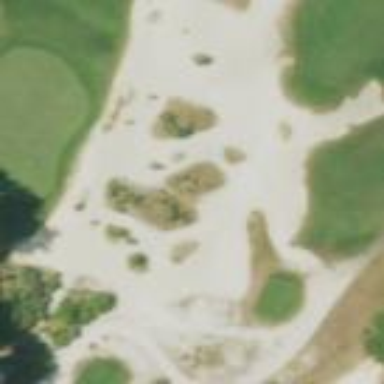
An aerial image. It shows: Sand bunker on golf course.